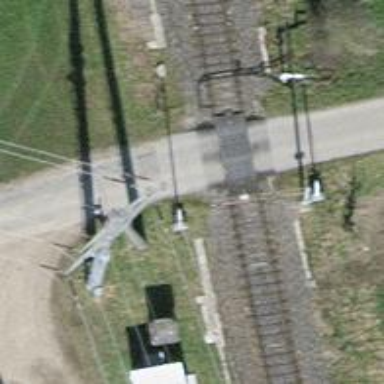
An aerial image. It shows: Railway level crossing.